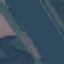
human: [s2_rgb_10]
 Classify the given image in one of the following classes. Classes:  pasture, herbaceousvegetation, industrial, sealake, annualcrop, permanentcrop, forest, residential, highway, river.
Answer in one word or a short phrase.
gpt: River